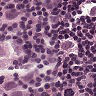
Metastatic tissue present: yes